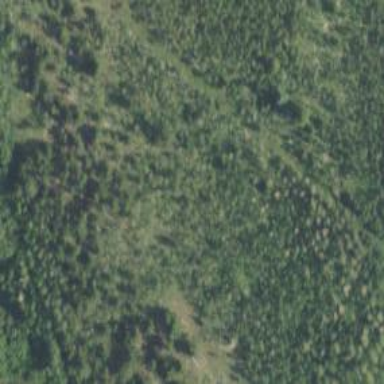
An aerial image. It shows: Coniferous woodland area.